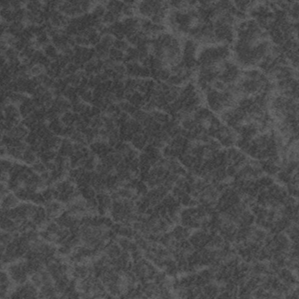
Label: frost